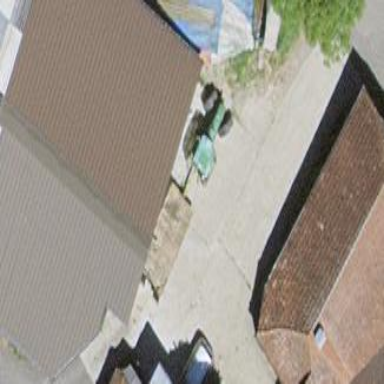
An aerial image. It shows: Shed building.